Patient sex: F
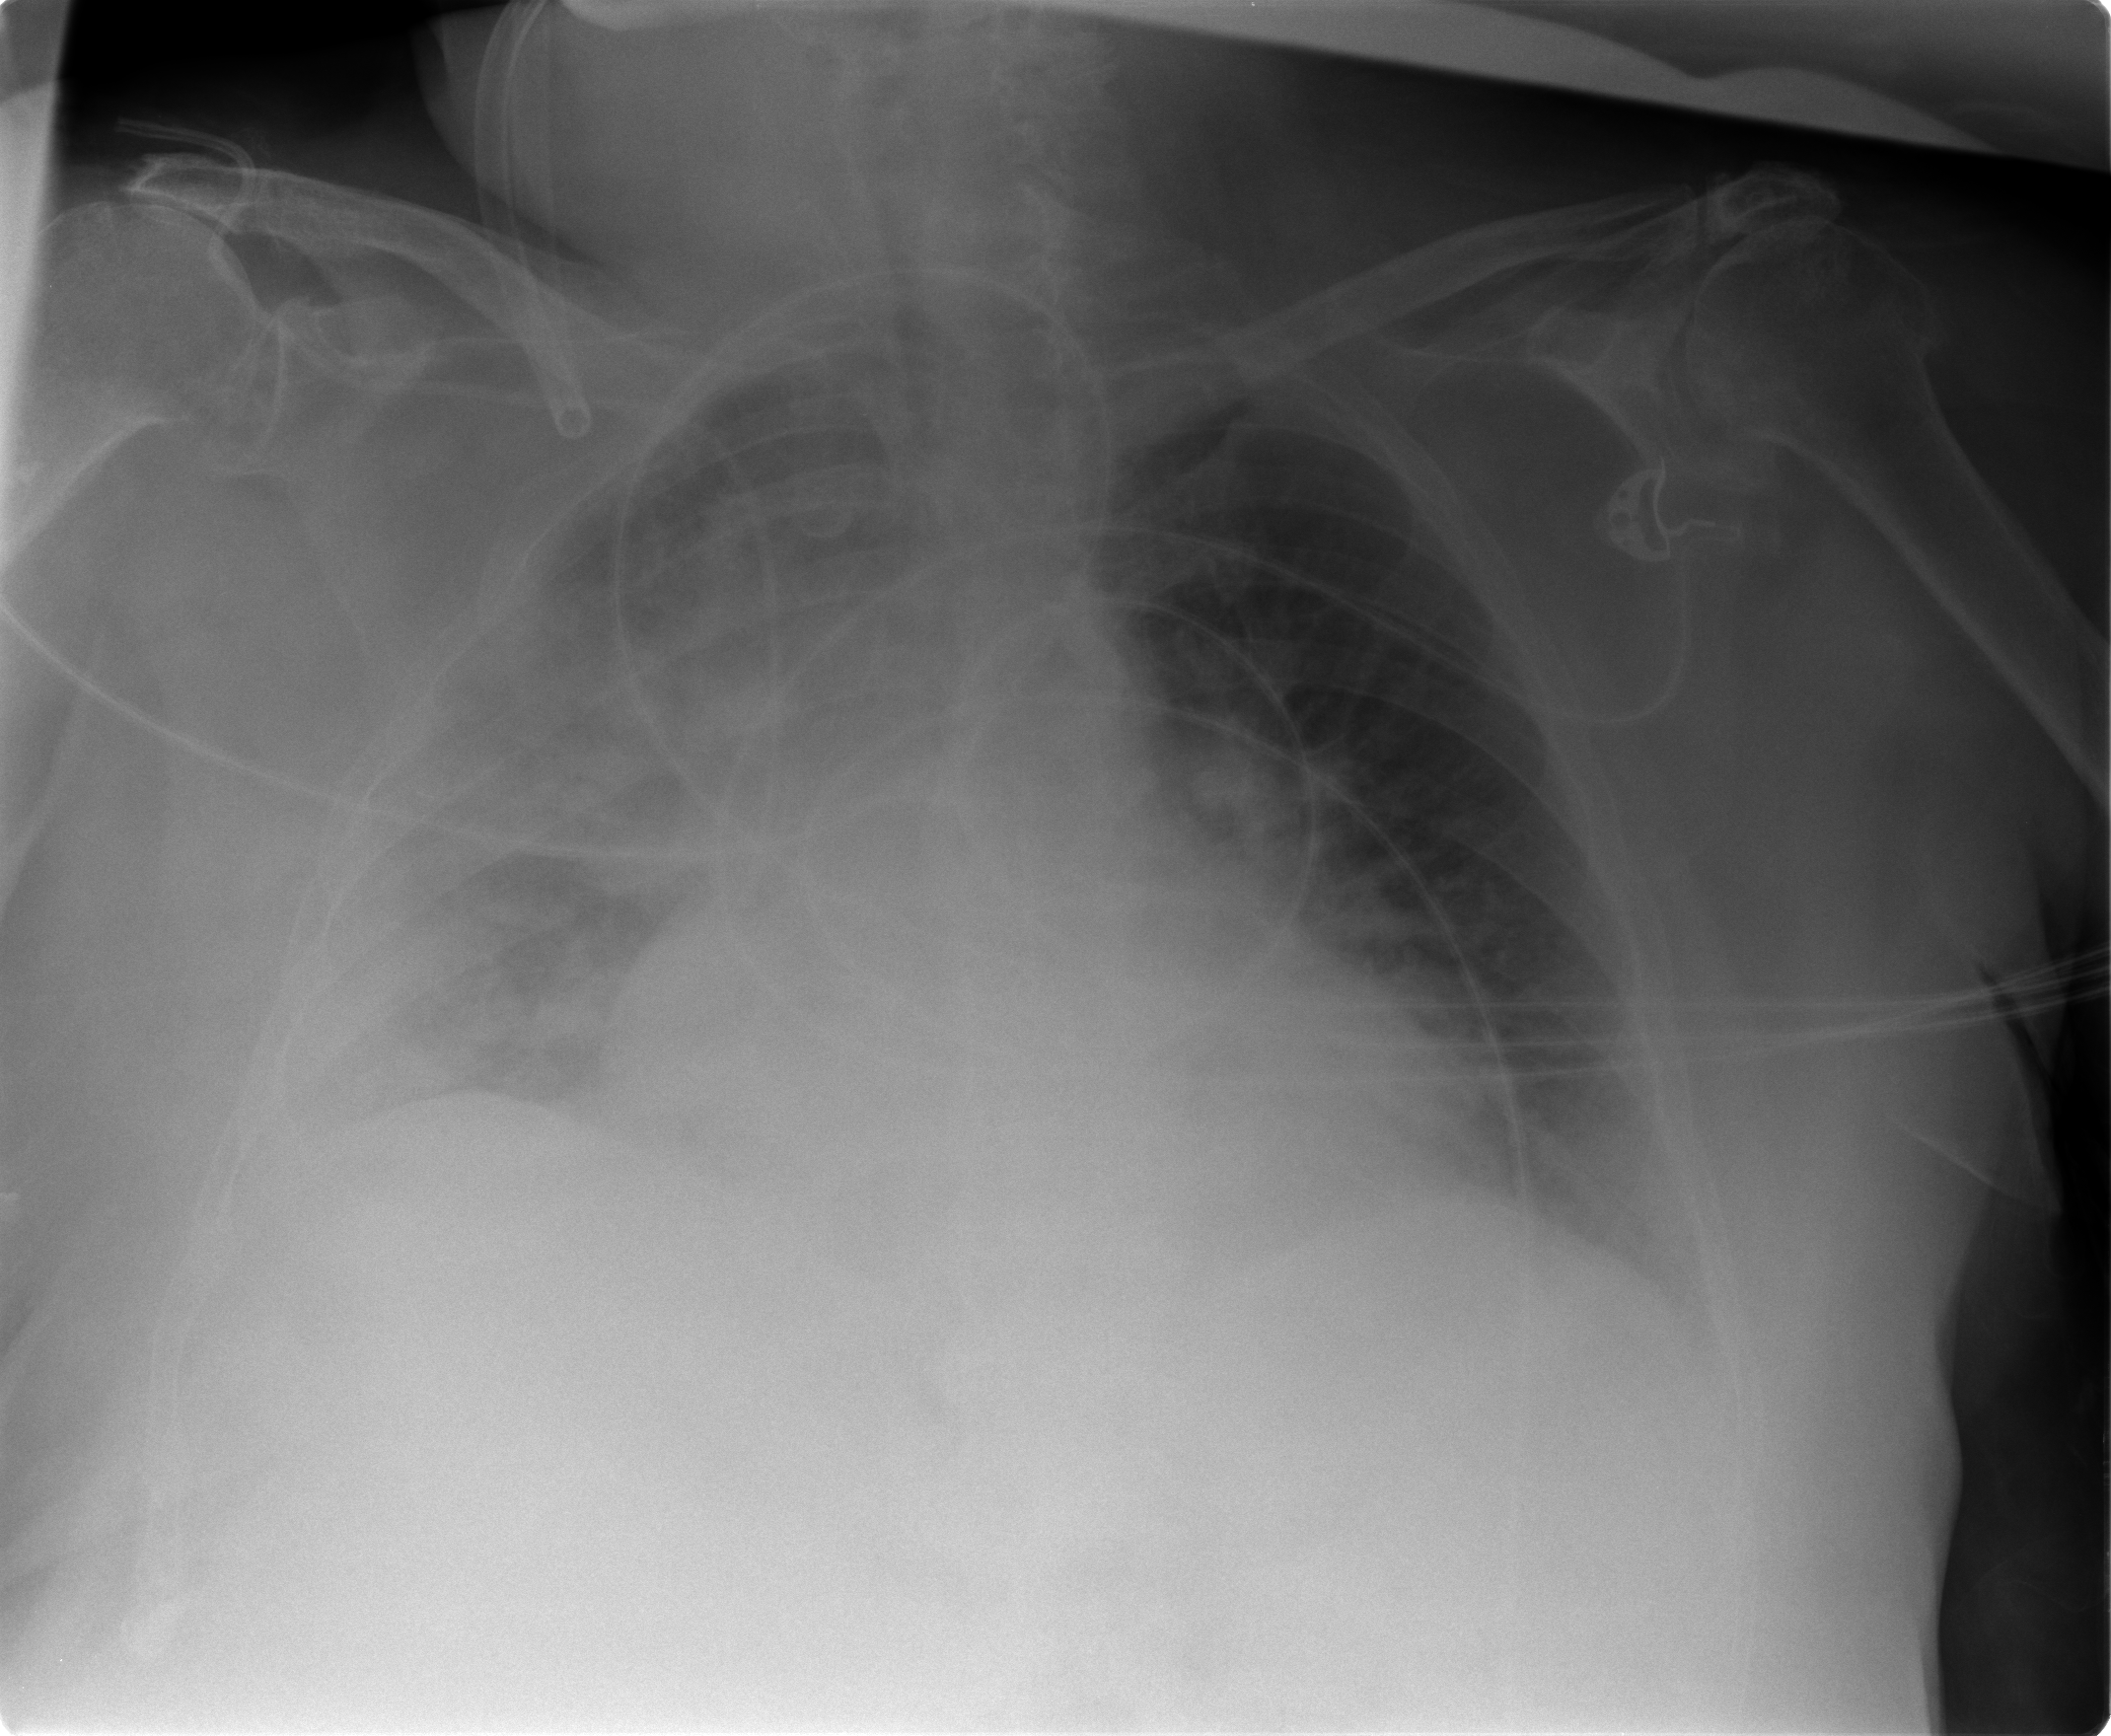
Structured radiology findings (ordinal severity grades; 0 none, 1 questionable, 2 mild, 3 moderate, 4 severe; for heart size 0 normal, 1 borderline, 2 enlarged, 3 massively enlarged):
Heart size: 2
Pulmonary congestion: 2
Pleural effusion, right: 0
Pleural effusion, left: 0
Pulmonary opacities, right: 3
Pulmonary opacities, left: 0
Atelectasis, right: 2
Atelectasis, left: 1